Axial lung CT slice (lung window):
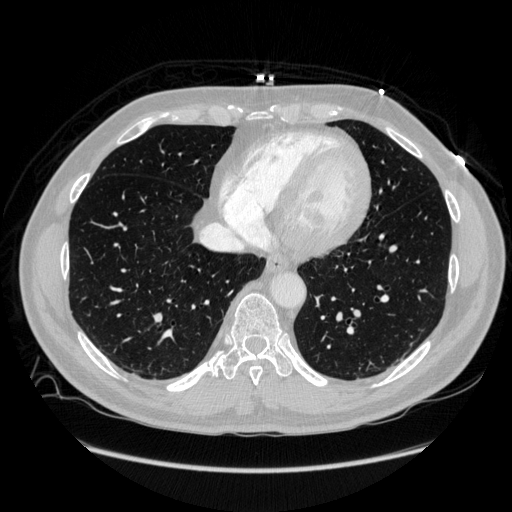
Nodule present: no